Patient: sex M, age 44
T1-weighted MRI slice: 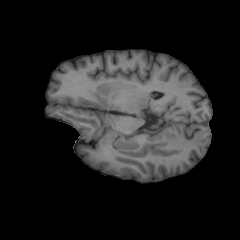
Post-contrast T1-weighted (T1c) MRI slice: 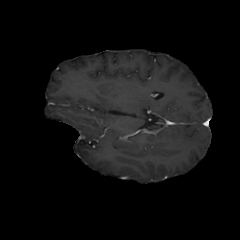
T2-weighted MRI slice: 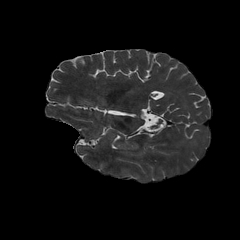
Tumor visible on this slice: no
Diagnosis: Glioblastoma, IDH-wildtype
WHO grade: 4